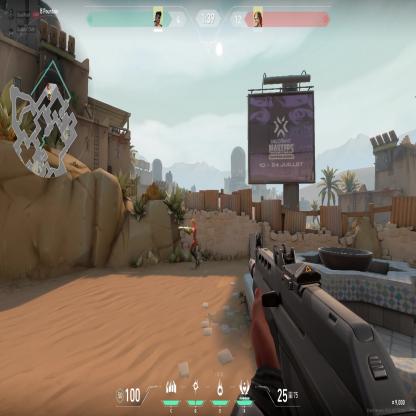
Label: enemy